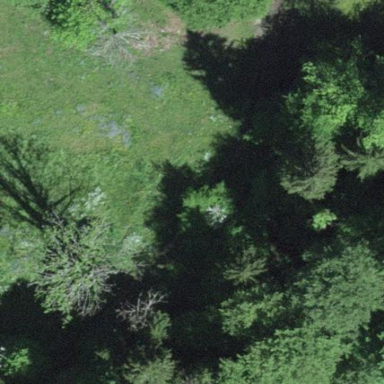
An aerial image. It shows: Beautiful meadow.